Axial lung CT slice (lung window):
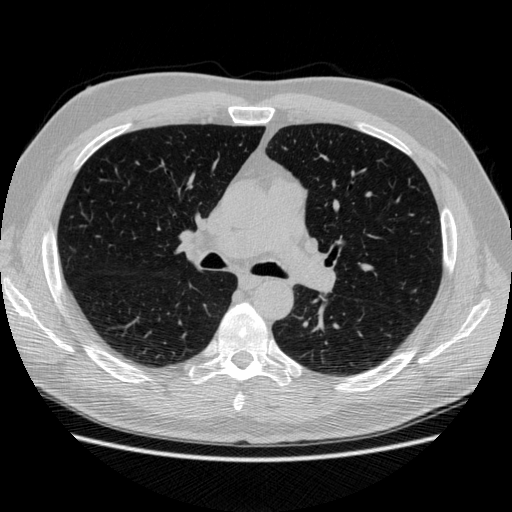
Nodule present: no